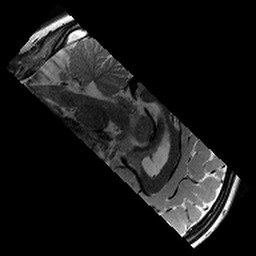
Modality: T2w
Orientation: sagittal
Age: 11
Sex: male
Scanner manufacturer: siemens
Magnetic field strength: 3 T
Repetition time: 9.23 s
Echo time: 0.067 s